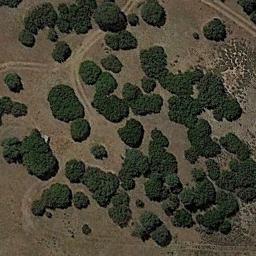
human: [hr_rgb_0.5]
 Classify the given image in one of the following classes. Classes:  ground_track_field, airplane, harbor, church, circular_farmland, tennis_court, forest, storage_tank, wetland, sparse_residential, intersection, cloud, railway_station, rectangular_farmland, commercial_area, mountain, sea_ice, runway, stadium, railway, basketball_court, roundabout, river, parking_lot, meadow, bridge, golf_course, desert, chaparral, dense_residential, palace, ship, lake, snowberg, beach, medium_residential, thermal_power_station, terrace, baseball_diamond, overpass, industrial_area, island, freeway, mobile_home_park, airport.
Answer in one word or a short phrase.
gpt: chaparral